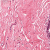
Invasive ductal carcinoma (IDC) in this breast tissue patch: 0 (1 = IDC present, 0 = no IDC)